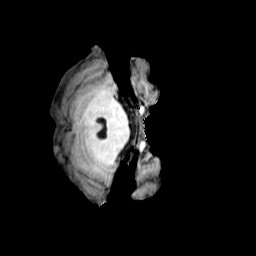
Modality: T1w
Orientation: axial
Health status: ill
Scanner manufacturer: siemens
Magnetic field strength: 3 T
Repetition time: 2 s
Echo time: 0.00303 s